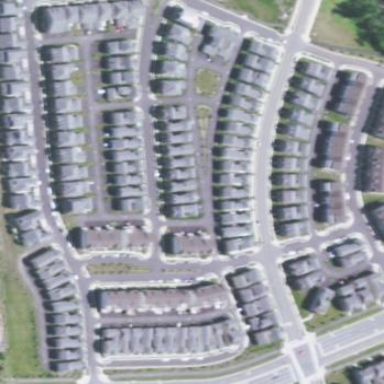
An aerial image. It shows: Residential neighborhood with grassy surroundings.